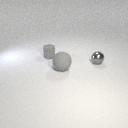
small gray metal sphere to the right of small gray rubber cylinder